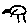
Label: bird